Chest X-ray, PA view. Patient: 64 years old, sex F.
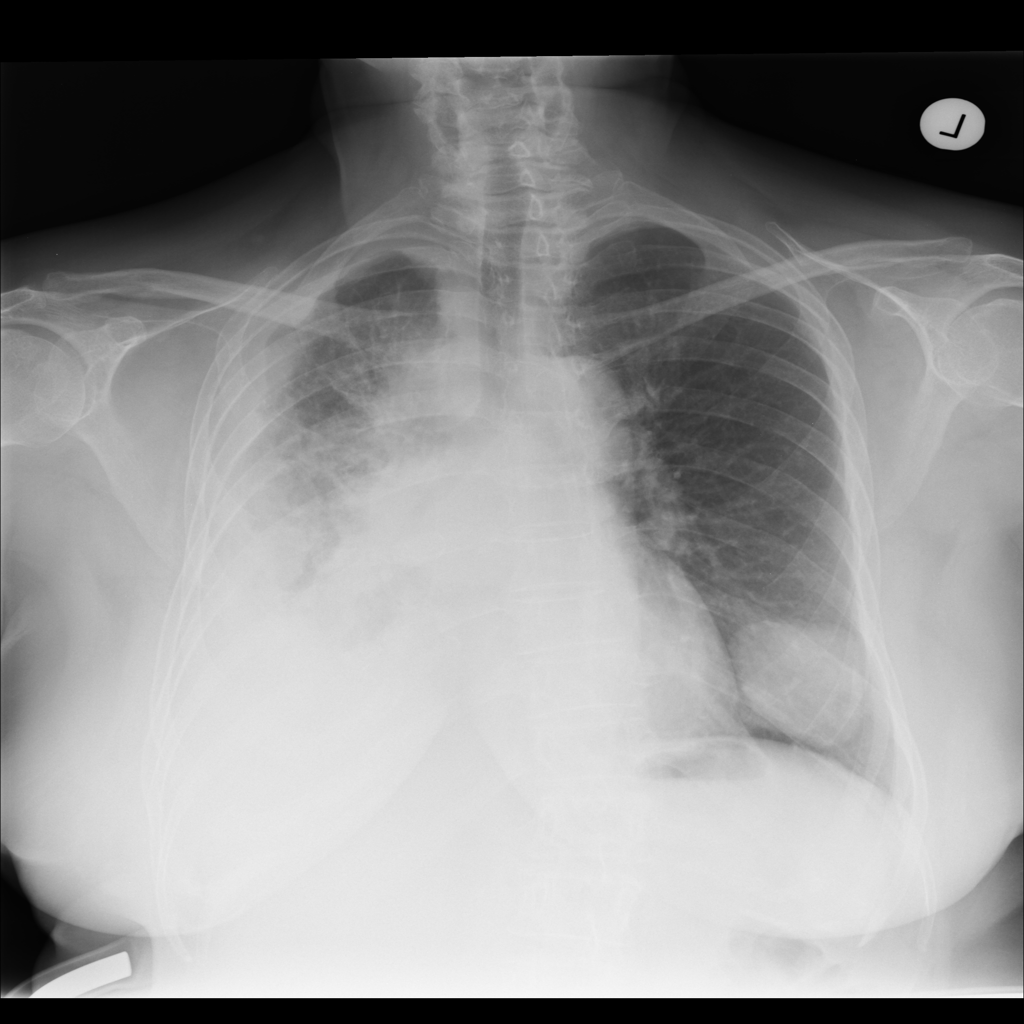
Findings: Mass